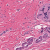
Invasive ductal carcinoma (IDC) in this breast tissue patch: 0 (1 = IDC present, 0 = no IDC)